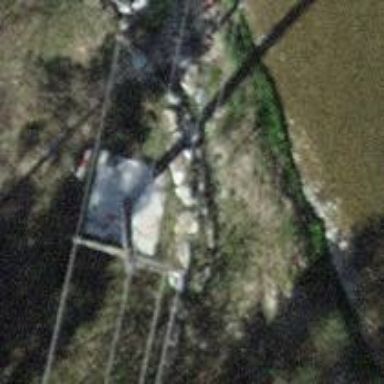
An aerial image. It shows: Concrete power pole.